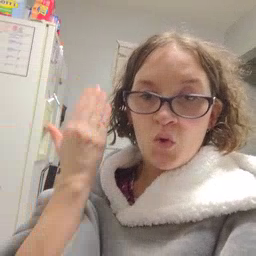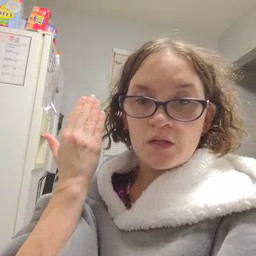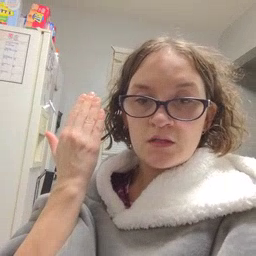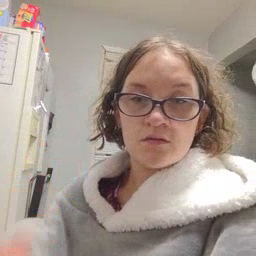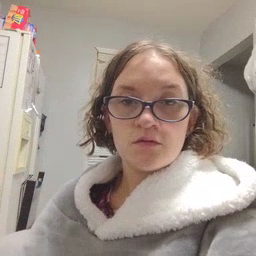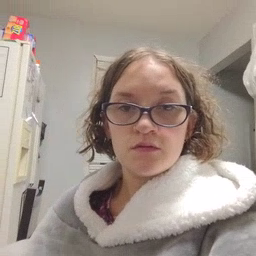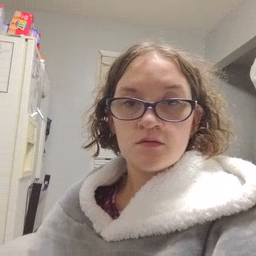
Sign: morning